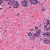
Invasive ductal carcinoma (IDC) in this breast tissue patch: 0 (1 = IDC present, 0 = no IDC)